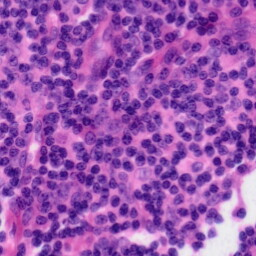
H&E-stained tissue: Tonsil